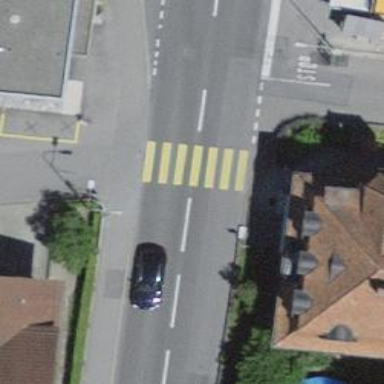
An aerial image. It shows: Uncontrolled road crossing.